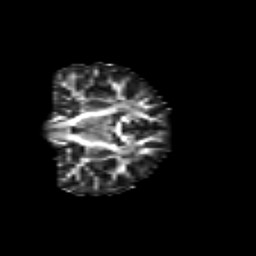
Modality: FA
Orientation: coronal
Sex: female
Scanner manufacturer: siemens
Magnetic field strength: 3 T
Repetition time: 5 s
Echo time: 0.071 s